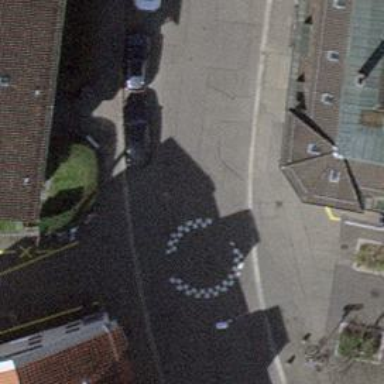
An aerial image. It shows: Rosette traffic calming feature.